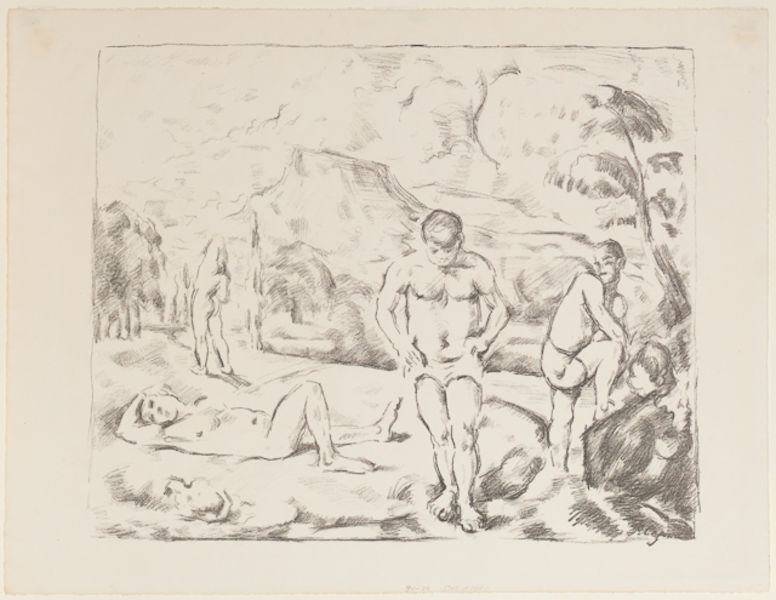
Titel: The Large Bathers (Les Grands Baigneurs)
Künstler: Paul Cézanne
Standort: Amherst (Massachusetts, USA)
Institution: Mead Art Museum, Amherst College
Schlagwörter: men, people, women, face, woman, print, washing, cloud, clouds, man, naked, nude, nudes, rock, sky, tree, hill, mountain, nature, trees, drawing, black and white, sketch, legs, chest, wash, lying, paint, soil, lie, rest, bath, relax, lounging, printing, relaxing, weman